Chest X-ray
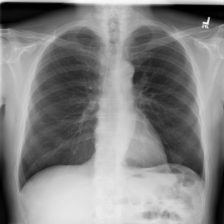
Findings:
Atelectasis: negative
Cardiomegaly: negative
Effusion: negative
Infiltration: negative
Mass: negative
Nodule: negative
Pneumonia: negative
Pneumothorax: negative
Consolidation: negative
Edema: negative
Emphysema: negative
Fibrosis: negative
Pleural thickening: negative
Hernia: negative